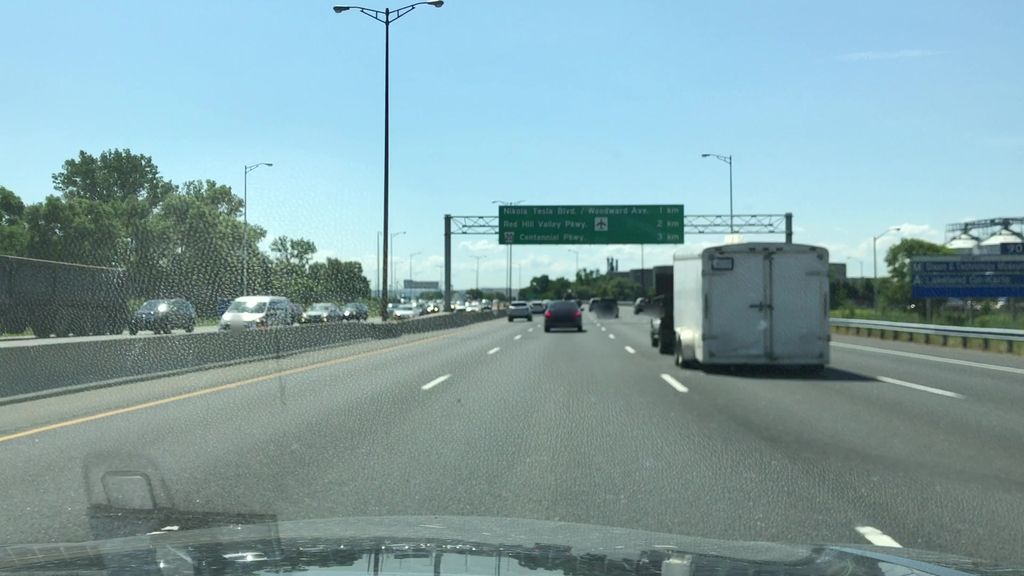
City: hamilton